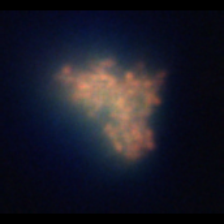
Taxon: Unknown_detritus
Group: Unknown